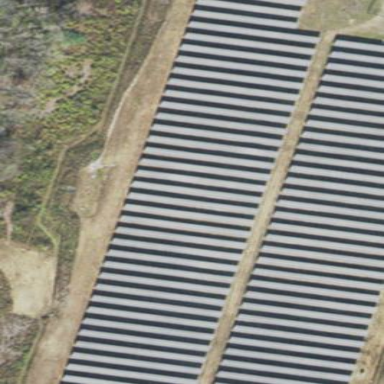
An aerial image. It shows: Solar power plant with photovoltaic technology generating electricity. The plant is enclosed by fence.